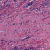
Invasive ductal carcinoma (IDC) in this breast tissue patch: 1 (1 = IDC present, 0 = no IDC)